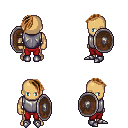
a pixel art fantasy rpg character, male body template, human, tanned skin, steel chest armor, red pants, brown long mohawk hairstyle, metal boots, shield, four views (front, back, left, right), 2x2 character sprite sheet, small pixel art, hard edges, no anti-aliasing